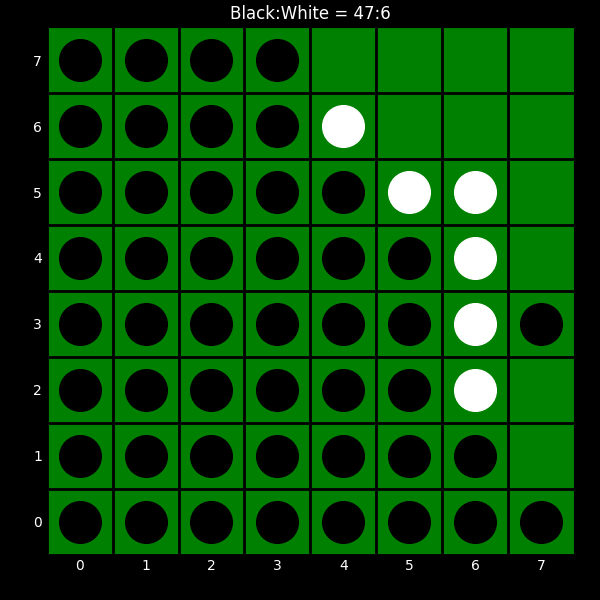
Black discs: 47
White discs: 6